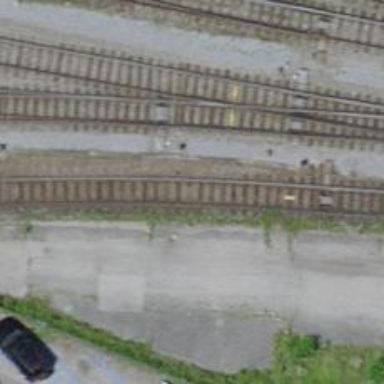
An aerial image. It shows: Single track railway in yard.